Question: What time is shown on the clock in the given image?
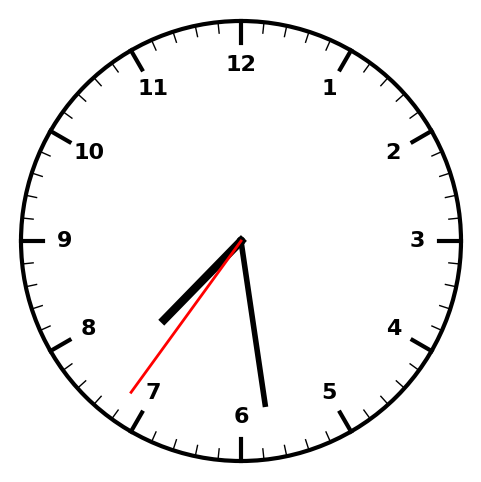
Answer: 07:28:36